Question: I am working on PPI network and for the network plot I am using Gephi and 'rgexf' package. In my network there are 9453 no. of vertices and 36888 connections. So, when plot the network on gephi we can't analyse anything, so I plot only top 50 nodes network. Now I want to highlight that 50 node's network over the top 100 nodes network. Here the top means the nodes which has highest degree. So is there any way to do it?
This the plot for top 50 nodes, there is one node which is not connected to any of the node in top50:

I am struggling from few days.
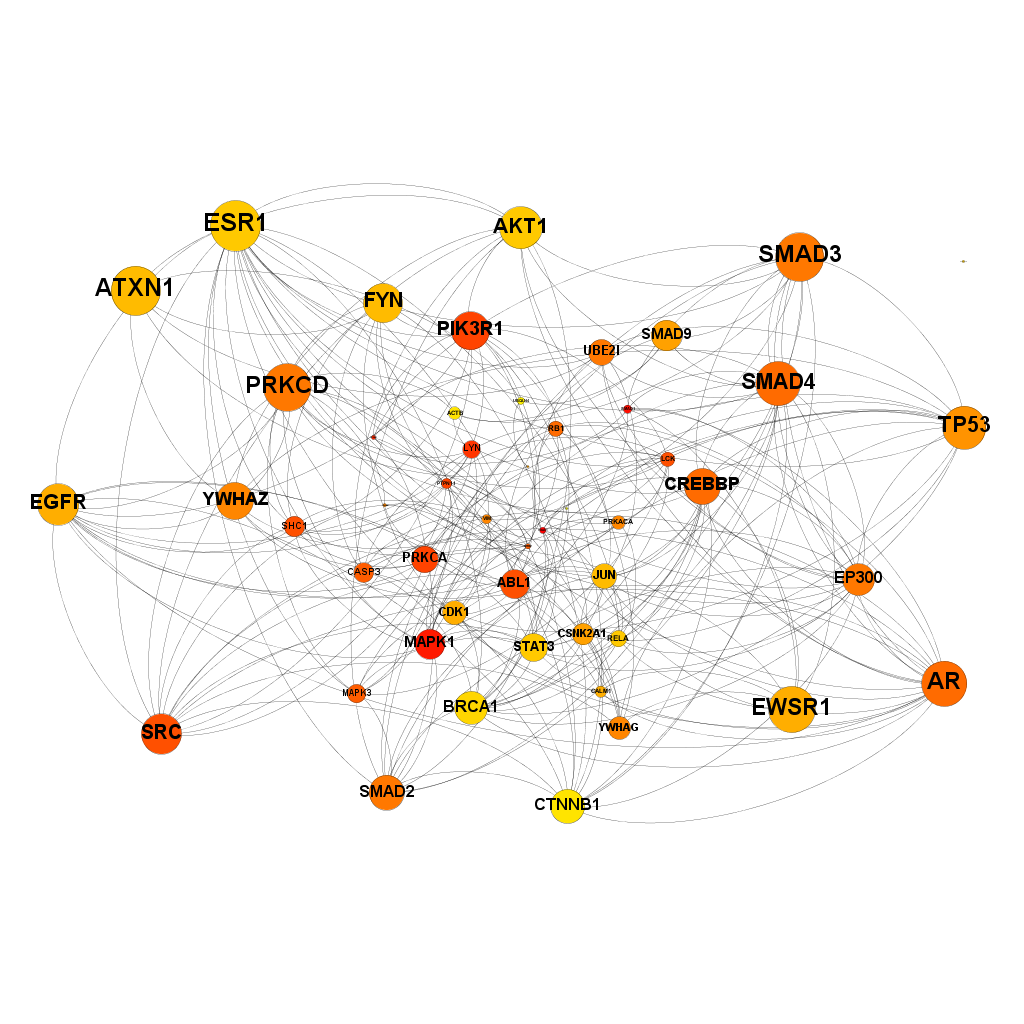
Answer: Ok so this is not totally trivial but not straightforward either. I have created a random network with 500 nodes to show you an example.
1. After you load your network with Gephi you need at least to run the Average degree from the statistics.
2. You then go to the Filters section, select Attributes>Range>In-degree, double-click and press the Filter button (Note: In your case you should just see Degree but the rest still apply)
3. Move the slider to the right so that in the Context panel the number of remaining nodes reaches ~50
Here is how it looks for me
<URL>
While you keep the Filter button pressed you can apply a different color to the filtered nodes. In my case I went in selected and applied a green color. Note that you can also select to get the effect you want. The respective panel looks like that:<URL>
This colors only the filtered nodes. Alternatively, you can apply the node brush <URL>.
The final graph looks like that for me.
<URL>
Programmatically you could do something similar in 'igraph'. You can select the nodes with top-50 indegrees, assign them a color, assign all the rest a different color and export to GraphML.
I hope it helped.